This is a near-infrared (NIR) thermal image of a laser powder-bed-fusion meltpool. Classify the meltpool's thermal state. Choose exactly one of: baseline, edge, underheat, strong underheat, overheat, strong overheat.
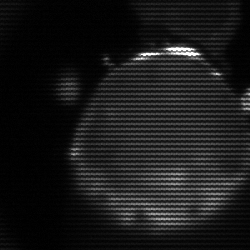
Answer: edge